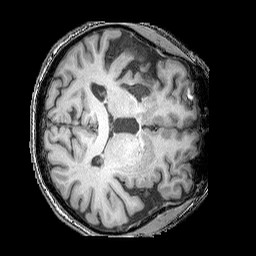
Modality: T1w
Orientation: axial
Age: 74
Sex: male
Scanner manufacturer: siemens
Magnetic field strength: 3 T
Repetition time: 2.25 s
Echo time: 0.00411 s